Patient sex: M
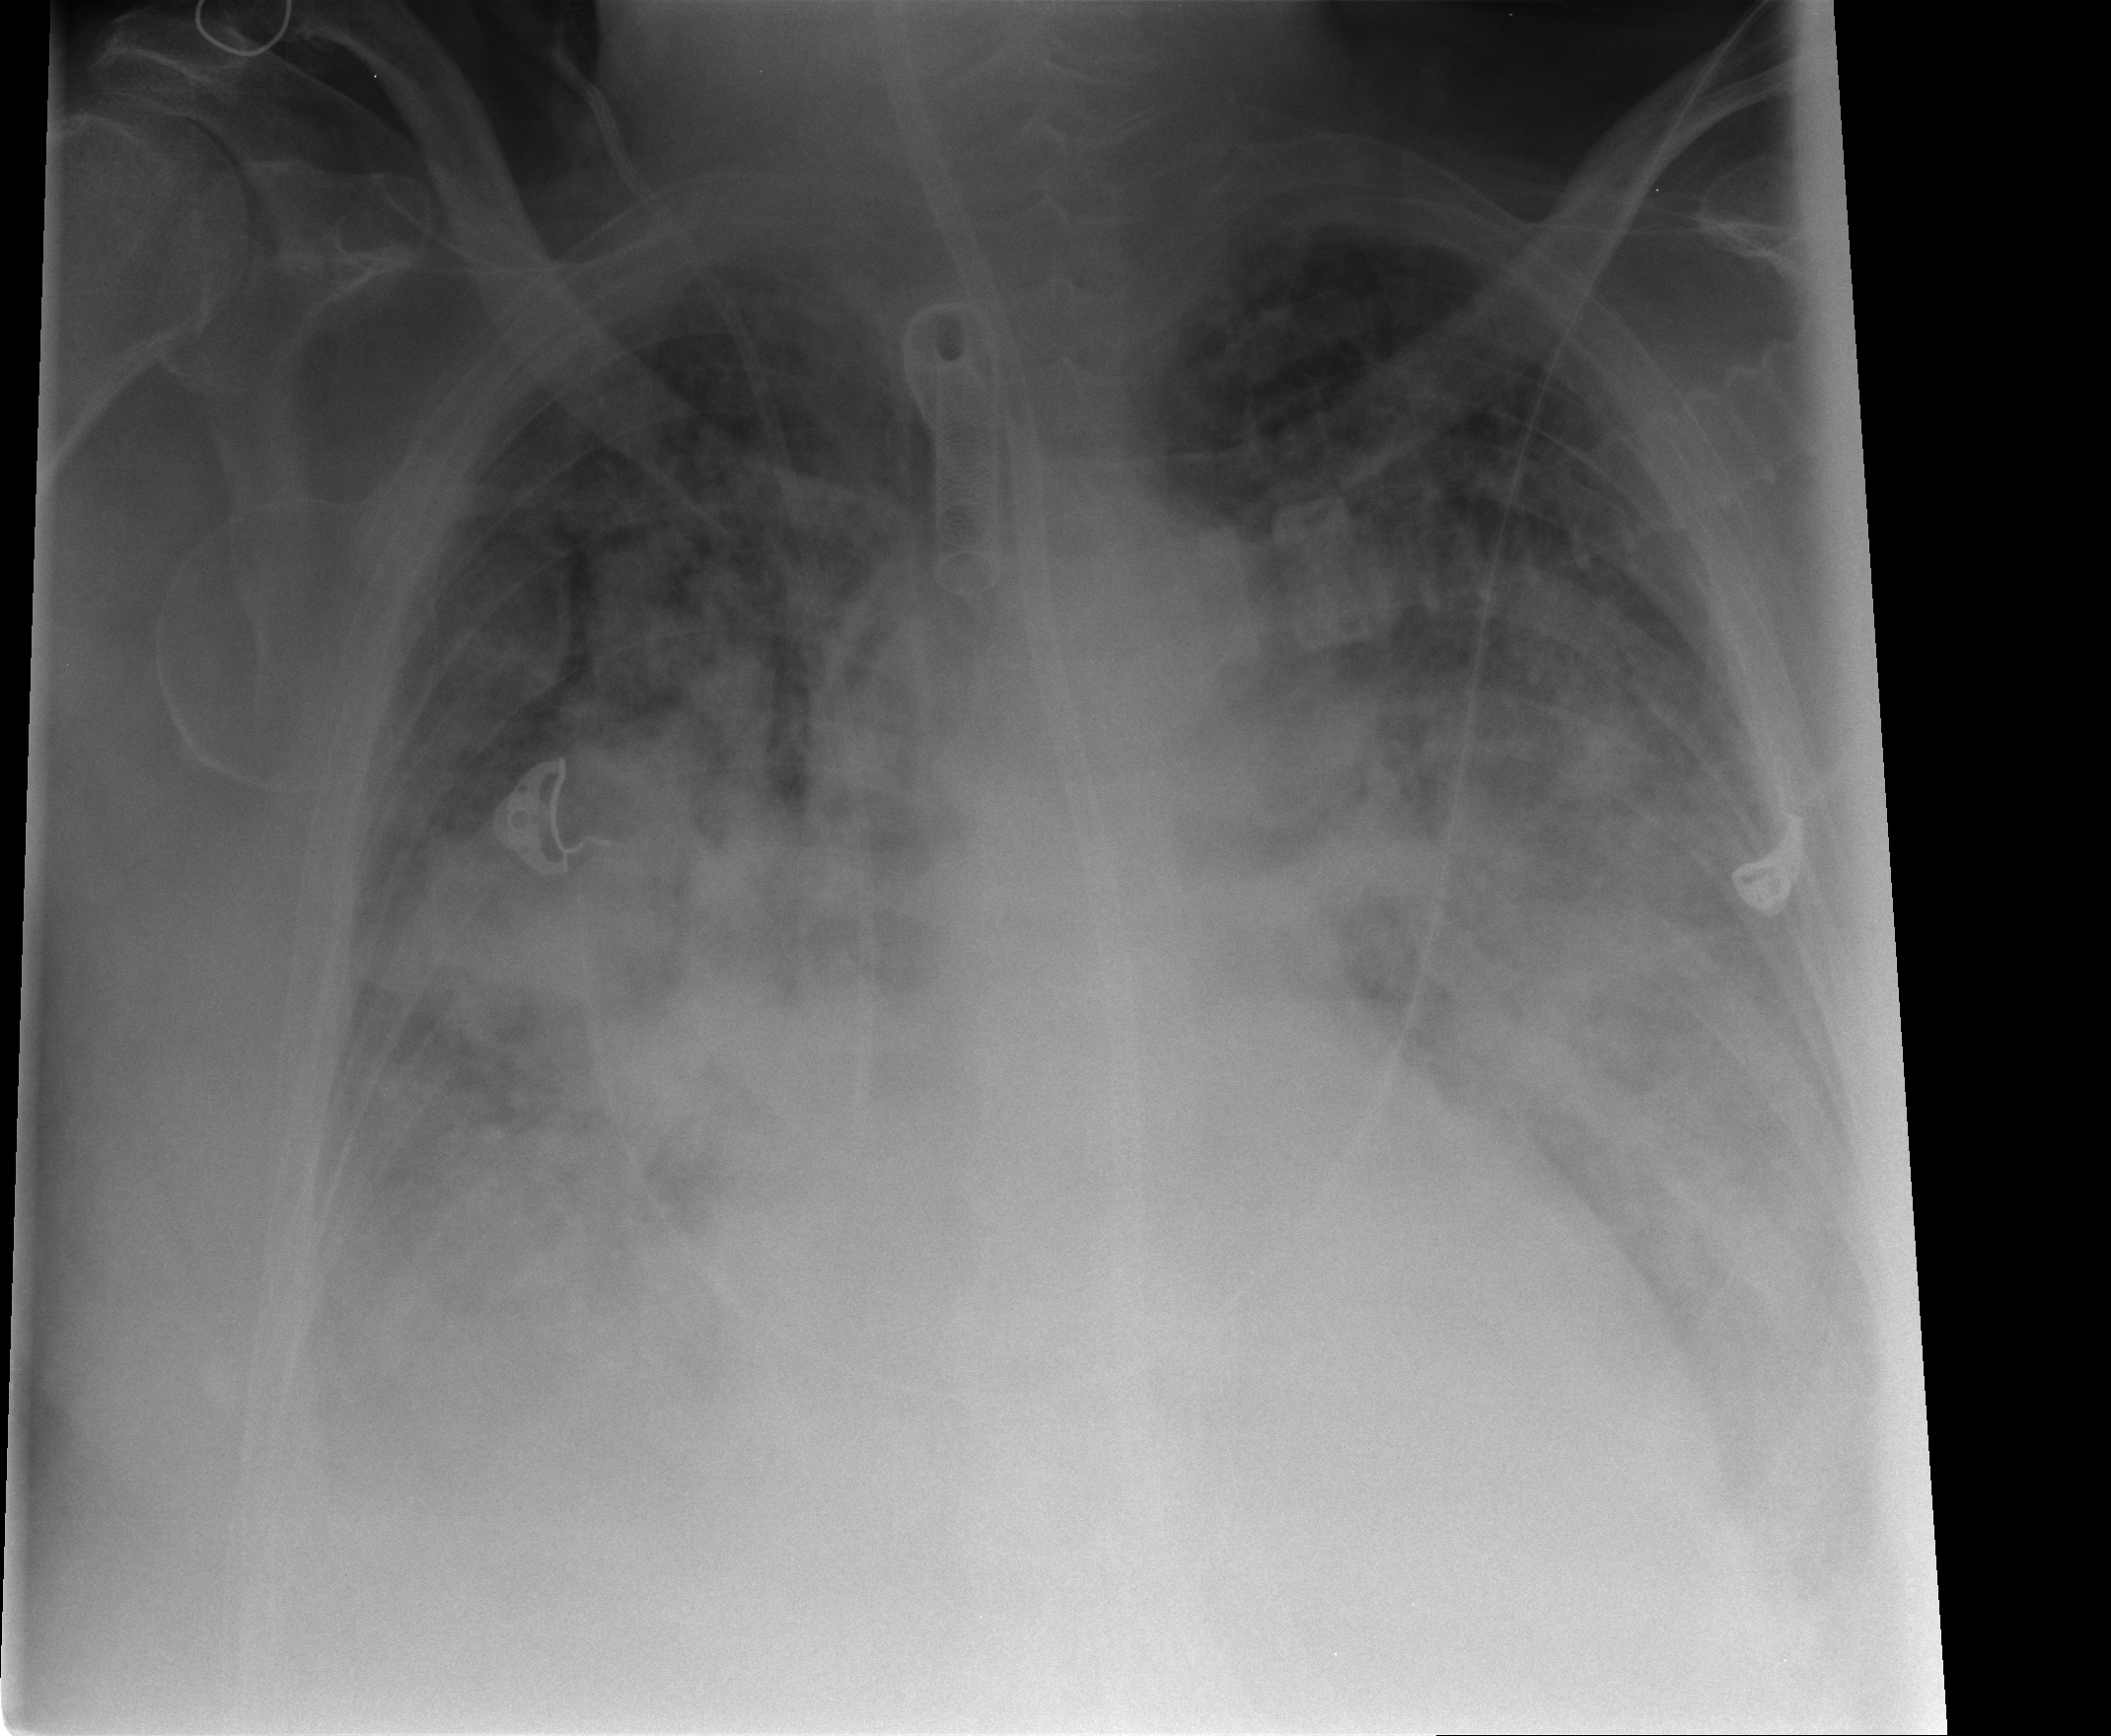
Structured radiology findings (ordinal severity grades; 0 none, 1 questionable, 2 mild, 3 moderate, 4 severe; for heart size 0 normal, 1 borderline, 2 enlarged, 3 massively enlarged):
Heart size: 2
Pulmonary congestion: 3
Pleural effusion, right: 2
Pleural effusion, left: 2
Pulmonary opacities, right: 4
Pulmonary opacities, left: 3
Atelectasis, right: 3
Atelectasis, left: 3